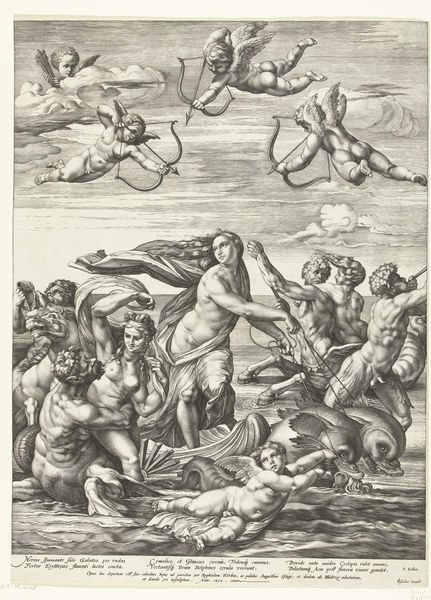
Titel: De triomf van Galatea
Künstler: Hendrick Goltzius
Standort: Amsterdam
Institution: Rijksmuseum
Schlagwörter: flügel, himmel, kampf, meer, nackt, wasser, wolken, frauen, menschen, see, frau, grau, männer, schwarz, skizze, weiss, zeichnung, wolke, wind, haare, boot, fliegen, engel, schrift, wellen, bogen, grafik, druck, stich, raub, text, mythologie, götter, nymphen, venus, amor, putten, pfeil, fische, delphine, aphrodite, neptun, zielen, schaumgeborenenaphrodite